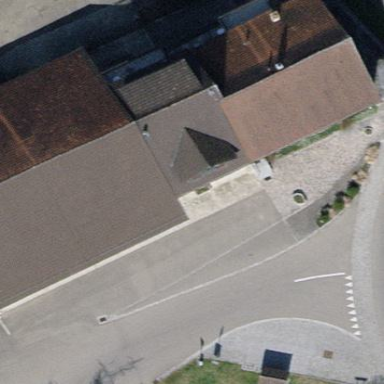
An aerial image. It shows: Parking area with surface.